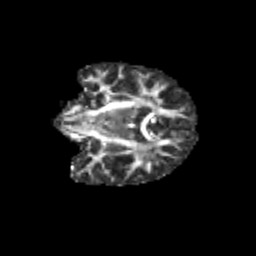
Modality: FA
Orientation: coronal
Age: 12
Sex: female
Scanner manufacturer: siemens
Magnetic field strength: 3 T
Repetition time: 3.8 s
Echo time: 0.07 s